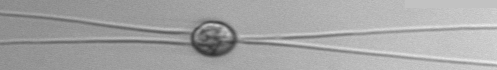
Label: Chaetoceros_danicus